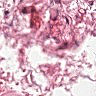
Metastatic tissue present: no